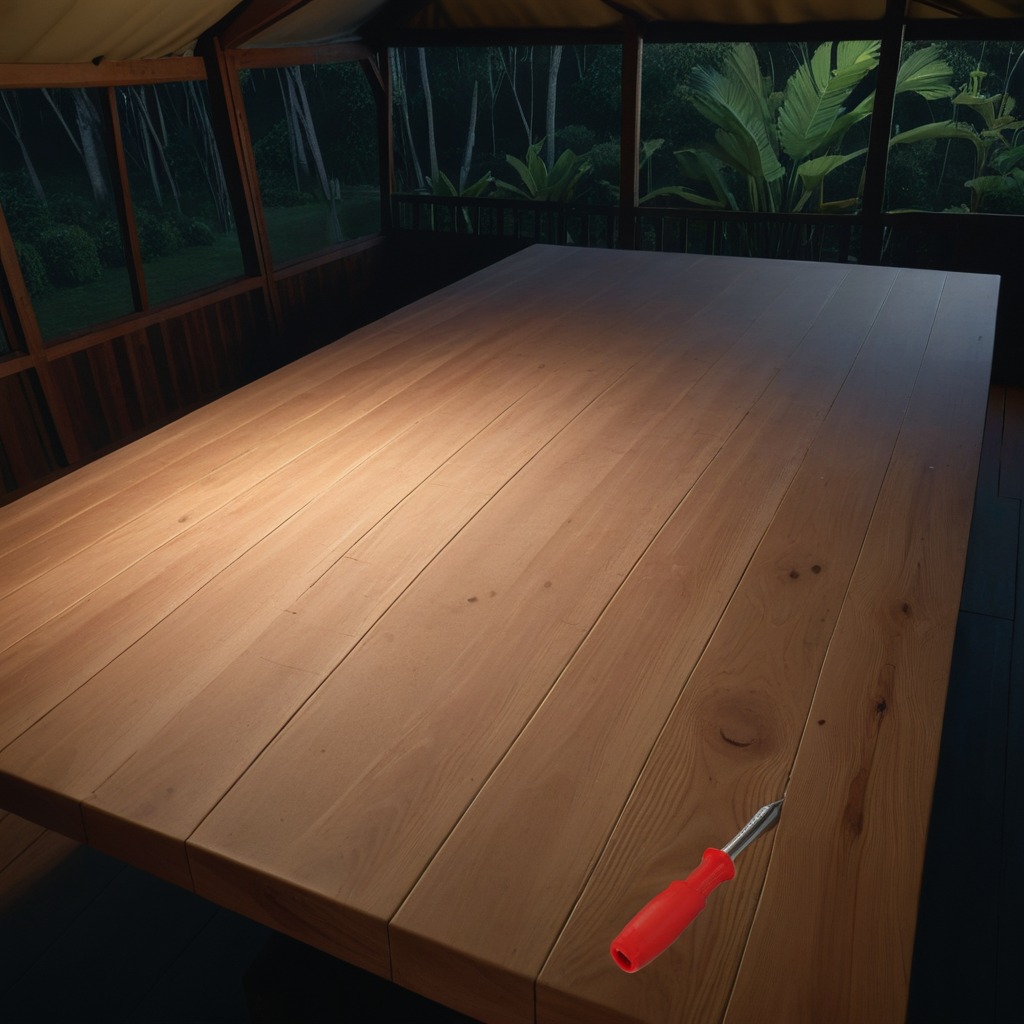
A screwdriver is lying on a wooden table inside a jungle field workshop tent at night.